Question: I have wrote following code example:
html:
'''
<input type="checkbox" name="terminal" class="all" data-terminal-id="9800" >
'''
javascript:
'''
function checkRightBarVisibility(){
if(this.checked){
alert('checked');
}
}
$('input[name=terminal]').change(checkRightBarVisibility);
'''
<URL>
This code works as expected.
But in my real code I have same javascipt code but I don't see alert.
I have not ideas how can it possible.
debug information:

bigger picture(<URL>
Please help me to find the mistake.
full code is very huge thus I didn't post it.
## update:
I tried following in debug:
I wrote following row:
'''
$('input[name=terminal]').change(checkRightBarVisibility);
'''
After it I have seen alert 1 time.
But only one time.
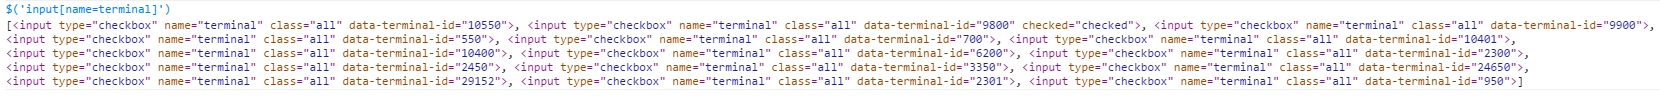
Answer: If your inputs are being added dynamically then you should use delegation:
'''
$('body').on("change", 'input[name=terminal]', checkRightBarVisibility);
'''
(<URL>